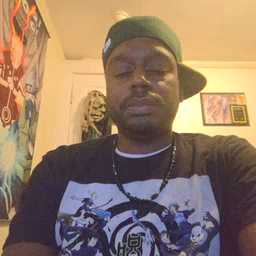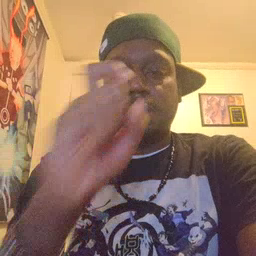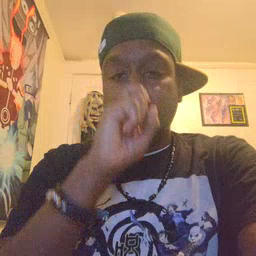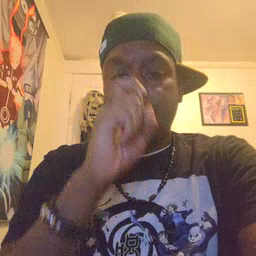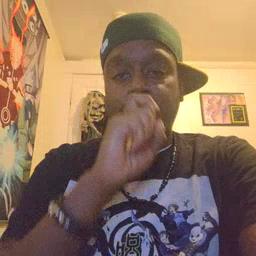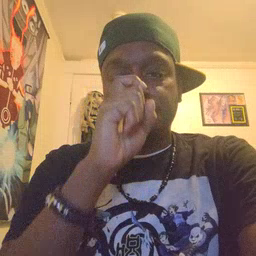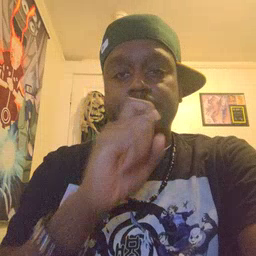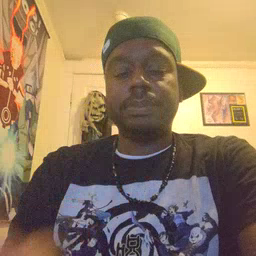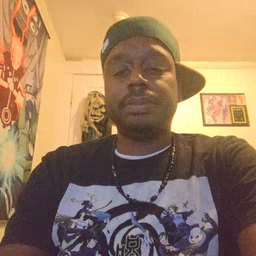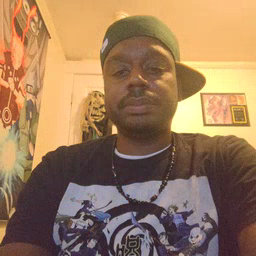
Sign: doll